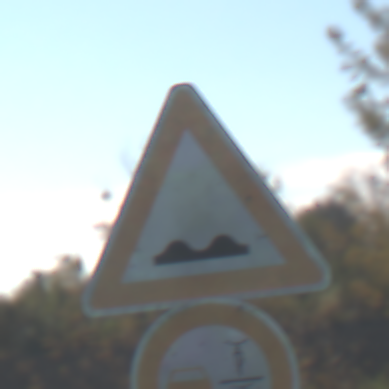
Verkehrszeichen: UnebeneFahrbahn
Zusatzzeichen unten: VerbotUeberholenEinspurigeFahrzeuge
Umgebung: Outdoor, Nature
Tageszeit: MorningAfternoon
Wetter: Clear
Licht: Natural
Jahreszeit: Autumn
Kontrast: HighContrast